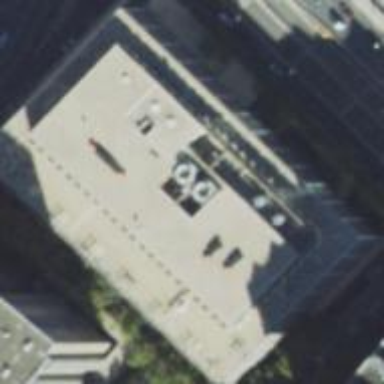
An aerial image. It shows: Building with concrete roof.